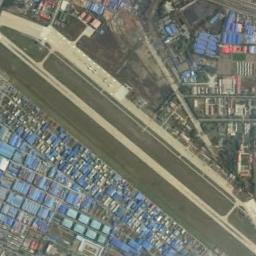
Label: airport